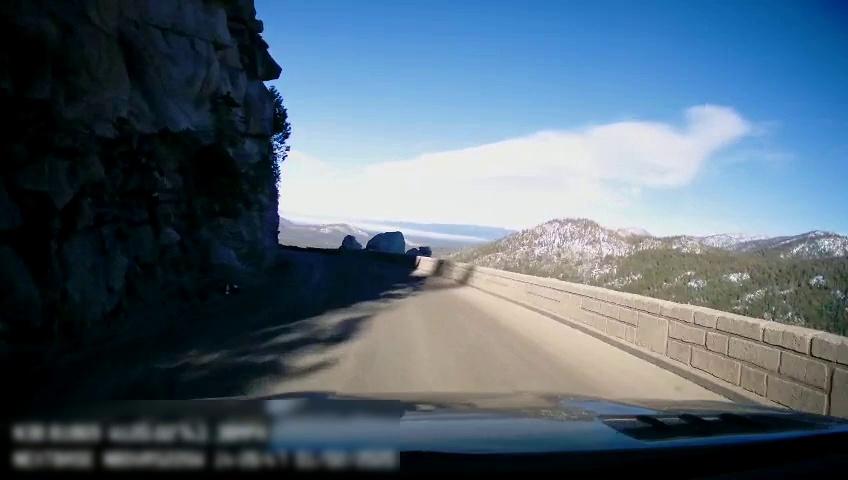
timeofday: Day
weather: Snowy
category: Drivable Space